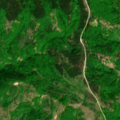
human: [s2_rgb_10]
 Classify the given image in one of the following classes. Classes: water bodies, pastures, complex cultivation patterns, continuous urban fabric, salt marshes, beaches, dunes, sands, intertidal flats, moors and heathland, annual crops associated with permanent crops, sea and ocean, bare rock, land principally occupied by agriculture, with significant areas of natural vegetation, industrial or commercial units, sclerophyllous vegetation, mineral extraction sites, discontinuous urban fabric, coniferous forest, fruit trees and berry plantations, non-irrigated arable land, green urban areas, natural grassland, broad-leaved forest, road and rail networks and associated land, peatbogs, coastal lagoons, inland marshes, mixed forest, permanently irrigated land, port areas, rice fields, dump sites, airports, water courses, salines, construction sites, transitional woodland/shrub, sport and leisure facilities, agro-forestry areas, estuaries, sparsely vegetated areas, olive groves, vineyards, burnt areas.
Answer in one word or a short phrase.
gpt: pastures, broad-leaved forest, mixed forest, transitional woodland/shrub